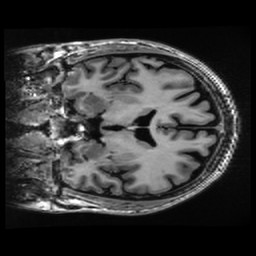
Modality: T1w
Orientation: coronal
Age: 39
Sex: male
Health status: healthy
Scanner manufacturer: ge
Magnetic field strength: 3 T
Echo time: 0.0052 s